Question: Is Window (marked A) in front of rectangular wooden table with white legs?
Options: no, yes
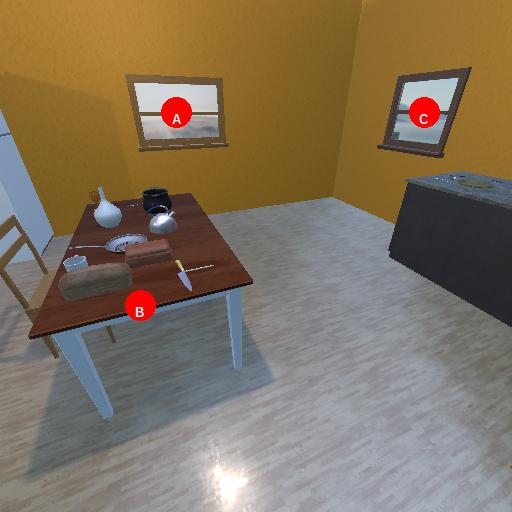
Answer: no